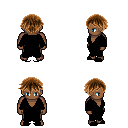
a pixel art fantasy rpg character, male body template, human, dark skin, black robe, white pants, brown short bangs hairstyle, black slippers, four views (front, back, left, right), 2x2 character sprite sheet, small pixel art, hard edges, no anti-aliasing